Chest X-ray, PA view. Patient: 32 years old, sex M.
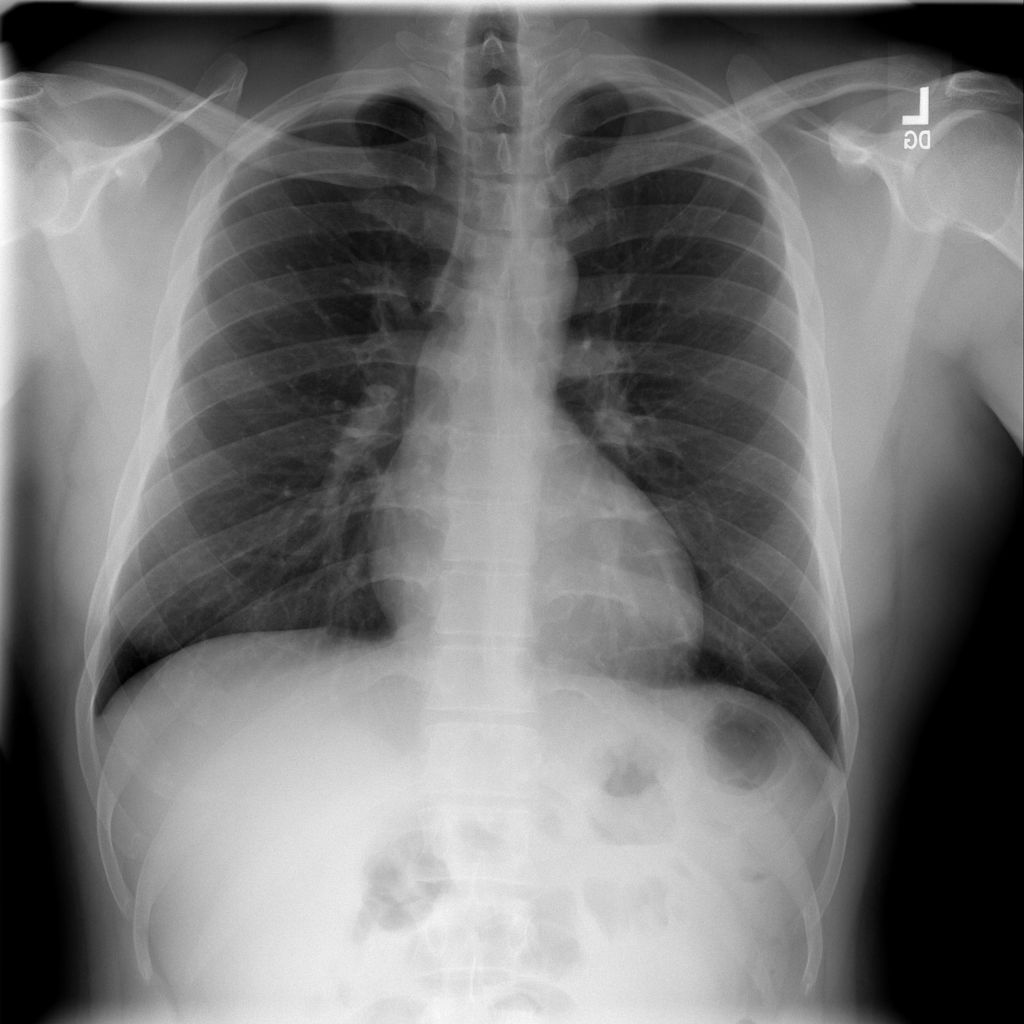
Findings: No Finding